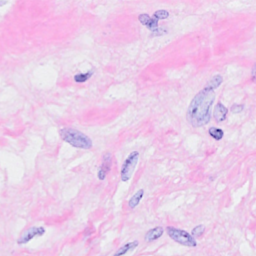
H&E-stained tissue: Breast